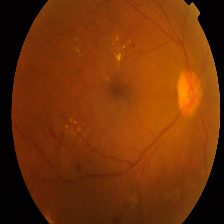
Diabetic retinopathy grade: Proliferative DR